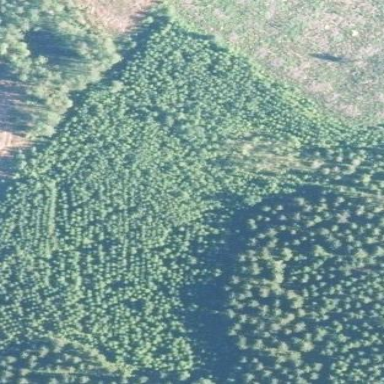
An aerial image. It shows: Scenic area with scrub vegetation is classified as forest landuse.